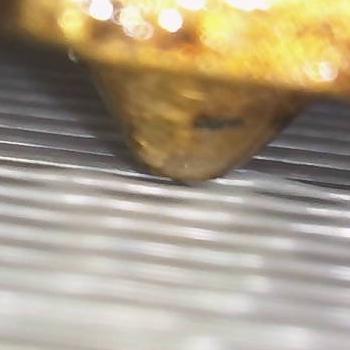
Flow rate: 48%